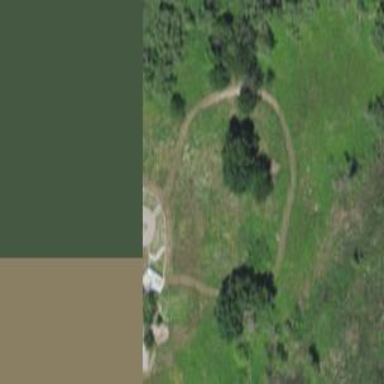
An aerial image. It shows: Natural path.